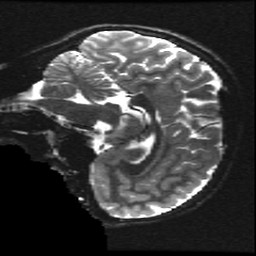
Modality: T2w
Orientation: sagittal
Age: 11
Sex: female
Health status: ill
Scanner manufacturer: ge
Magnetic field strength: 3 T
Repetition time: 7.5 s
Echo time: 0.1015 s